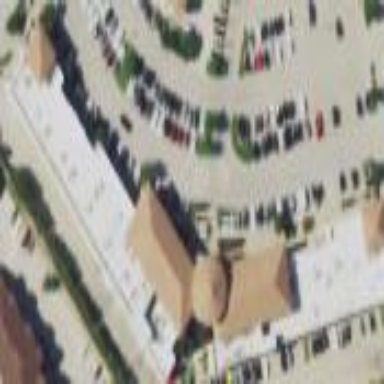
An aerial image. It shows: Retail building.